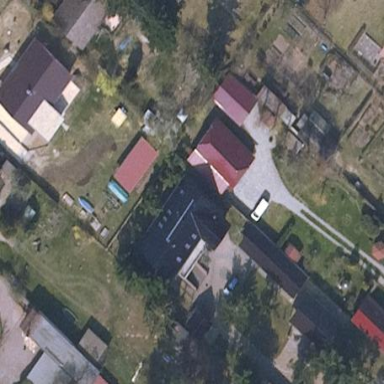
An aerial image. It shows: Simple and straightforward house.